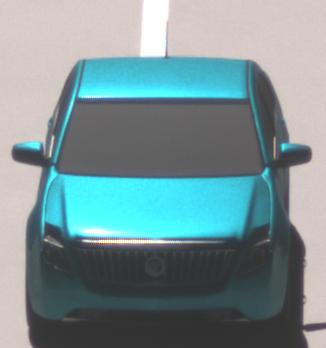
Make: Mercury
Model: Milan
Detailed model: -
Model produced from: 2009
Model produced until: 2010
Doors: 4
Color: blue
Road condition: dry road
Daytime: midday
Contrast: high contrast